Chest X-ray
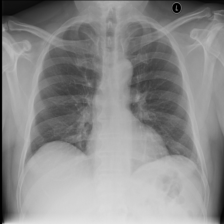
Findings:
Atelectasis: negative
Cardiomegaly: negative
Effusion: negative
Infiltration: negative
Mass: negative
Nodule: negative
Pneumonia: negative
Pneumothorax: negative
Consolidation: negative
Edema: negative
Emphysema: negative
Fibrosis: negative
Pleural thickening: negative
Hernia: negative